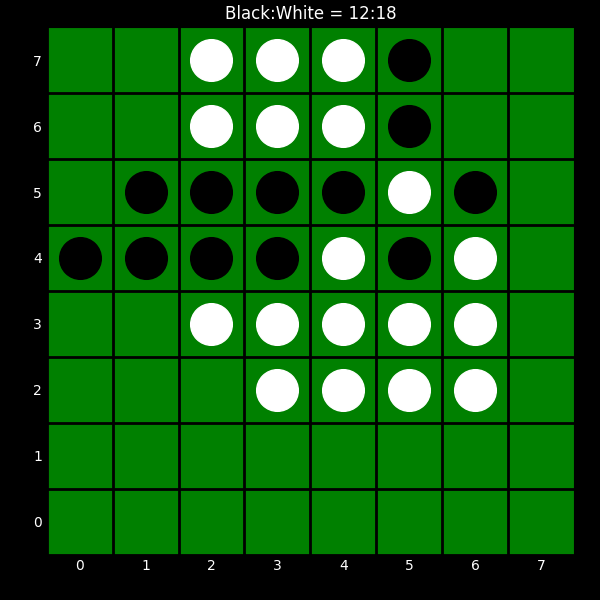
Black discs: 12
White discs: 18